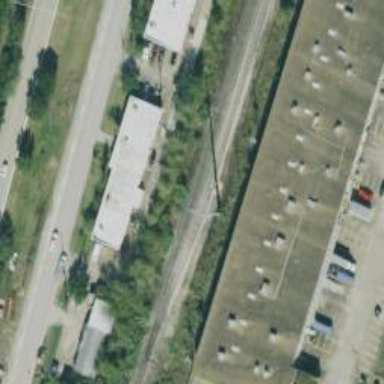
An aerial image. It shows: Railway spur service.